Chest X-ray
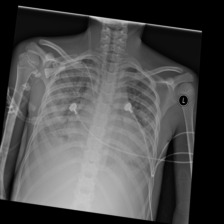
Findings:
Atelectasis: negative
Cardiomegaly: negative
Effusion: negative
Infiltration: negative
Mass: negative
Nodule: negative
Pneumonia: negative
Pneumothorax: negative
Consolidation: negative
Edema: positive
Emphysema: negative
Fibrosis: negative
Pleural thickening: negative
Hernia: negative